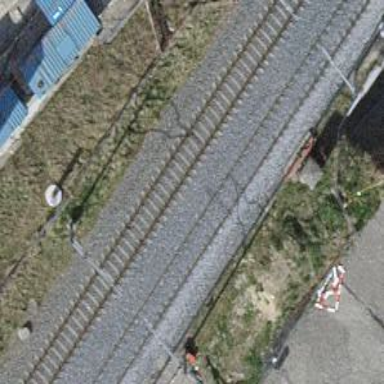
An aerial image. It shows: Single-track electrified railway with contact line.